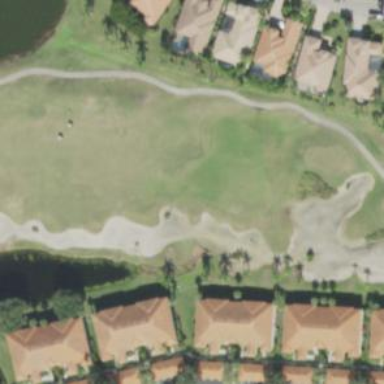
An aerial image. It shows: Sand bunker on golf course.